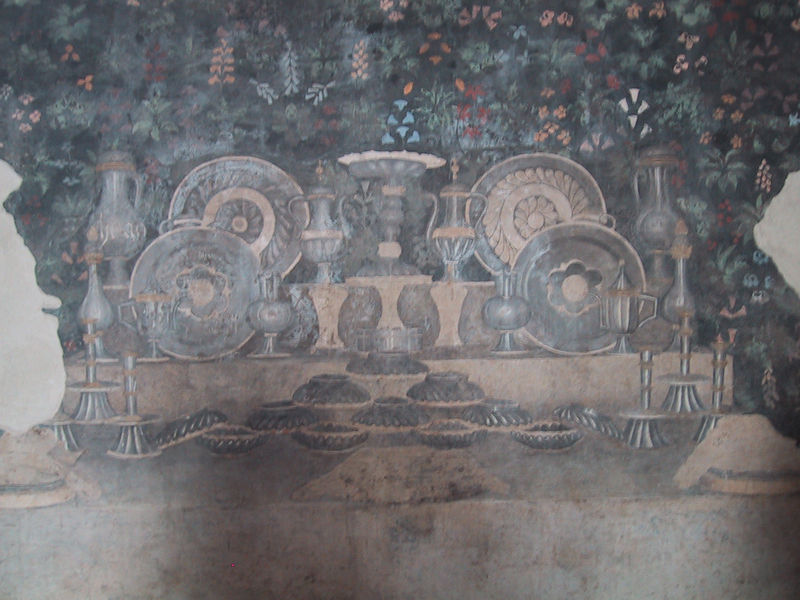
Titel: Fresko mit Darstellung einer Kredenz
Standort: Rom, Palazzo Altemps (EU - I - Latium)
Schlagwörter: blau, blume, blumen, glas, grau, tisch, blüten, muster, regal, schale, schüssel, teller, kelch, pflanzen, kanne, keramik, krug, schalen, stilleben, stillleben, ton, vase, topf, jugendstil, tapete, kerze, leuchter, lüster, foto, zinn, auslage, geschirr, stich, kerzenständer, kerzenhalter, küche, ständer, fresko, pokal, schüsseln, vertiko, kelche, kannen, kuchenform, schauregal, telker, blszu